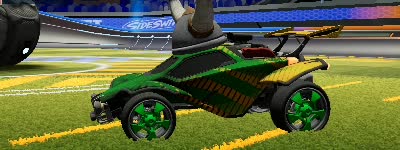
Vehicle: octane